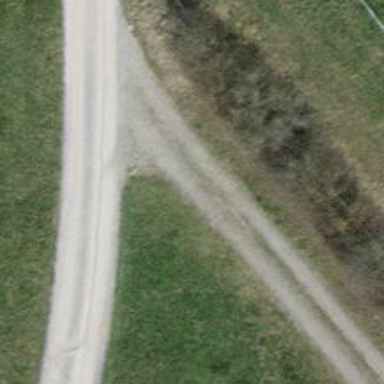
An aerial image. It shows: Track with compacted grade3 surface.